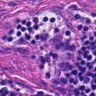
Metastatic tissue present: yes